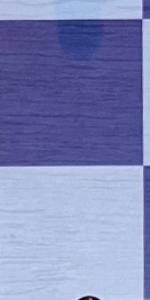
Label: Empty